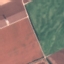
Land use / land cover class: AnnualCrop